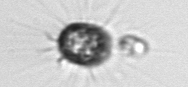
Label: Corethron_hystrix